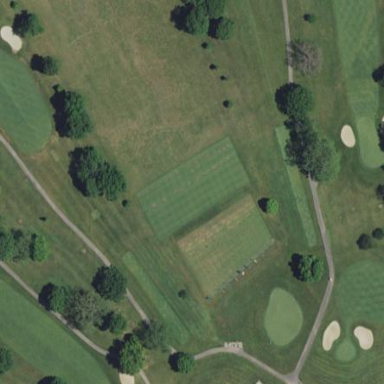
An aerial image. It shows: Grassy area designated as golf tee.